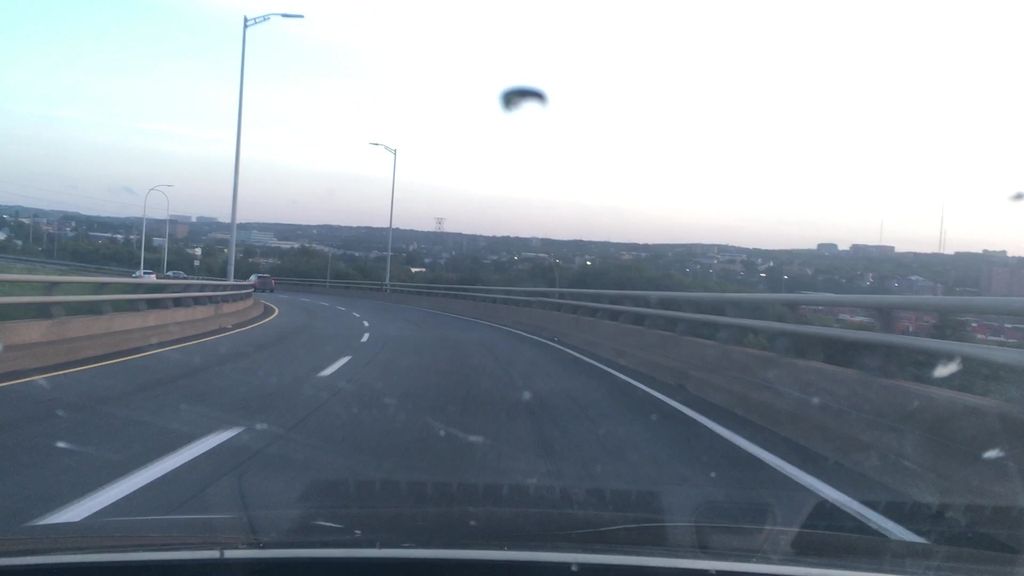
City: halifax